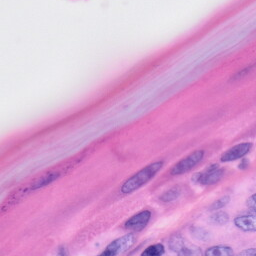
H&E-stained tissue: Skin